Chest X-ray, AP view. Patient: 66 years old, sex M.
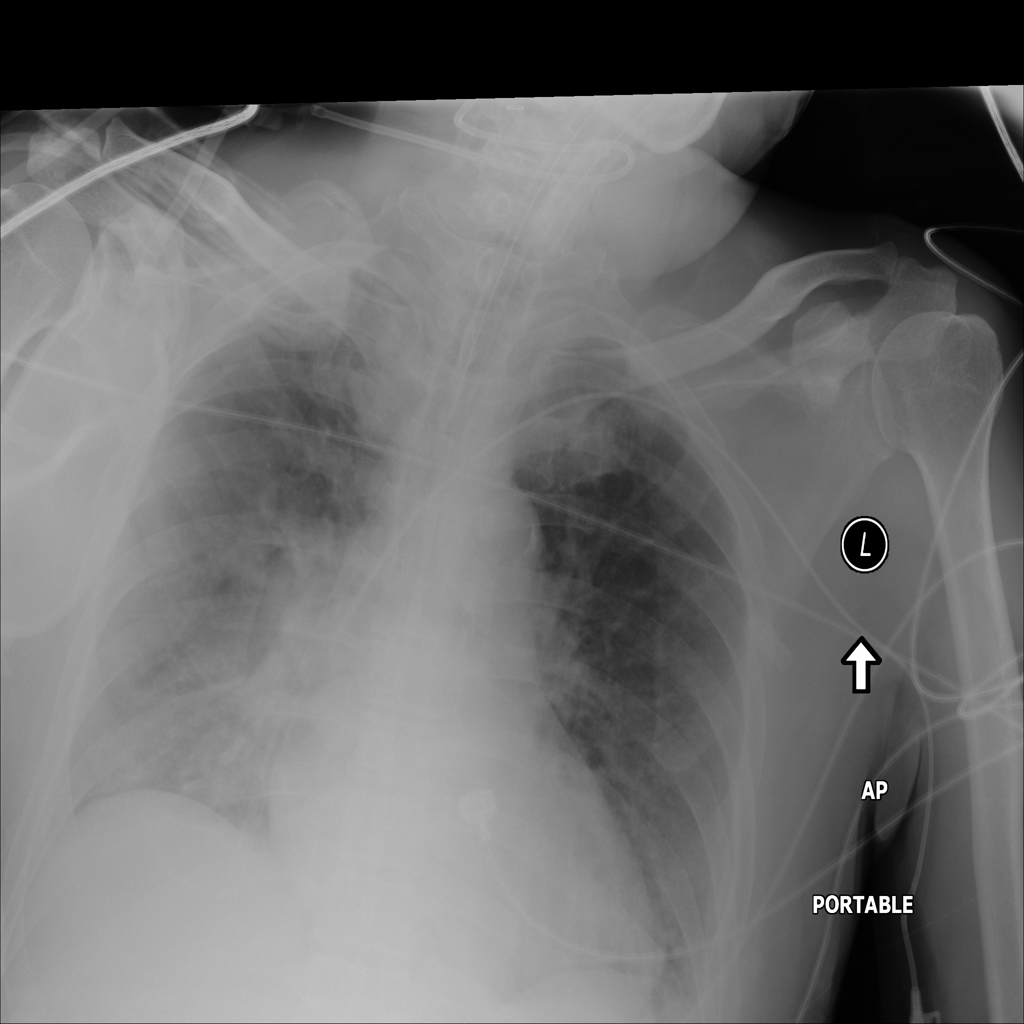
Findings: Infiltration